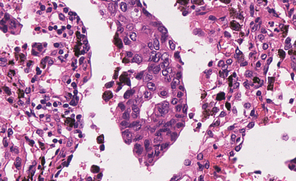
Tumor epithelial tissue: yes
Tumor-associated stroma tissue: yes
Normal tissue: no